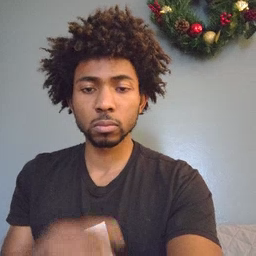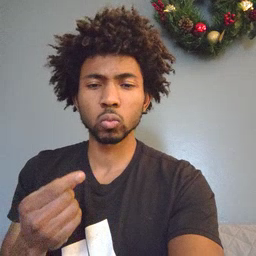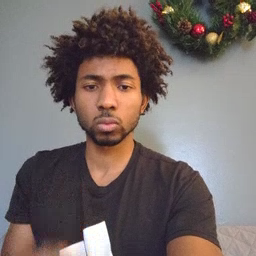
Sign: owie